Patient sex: M
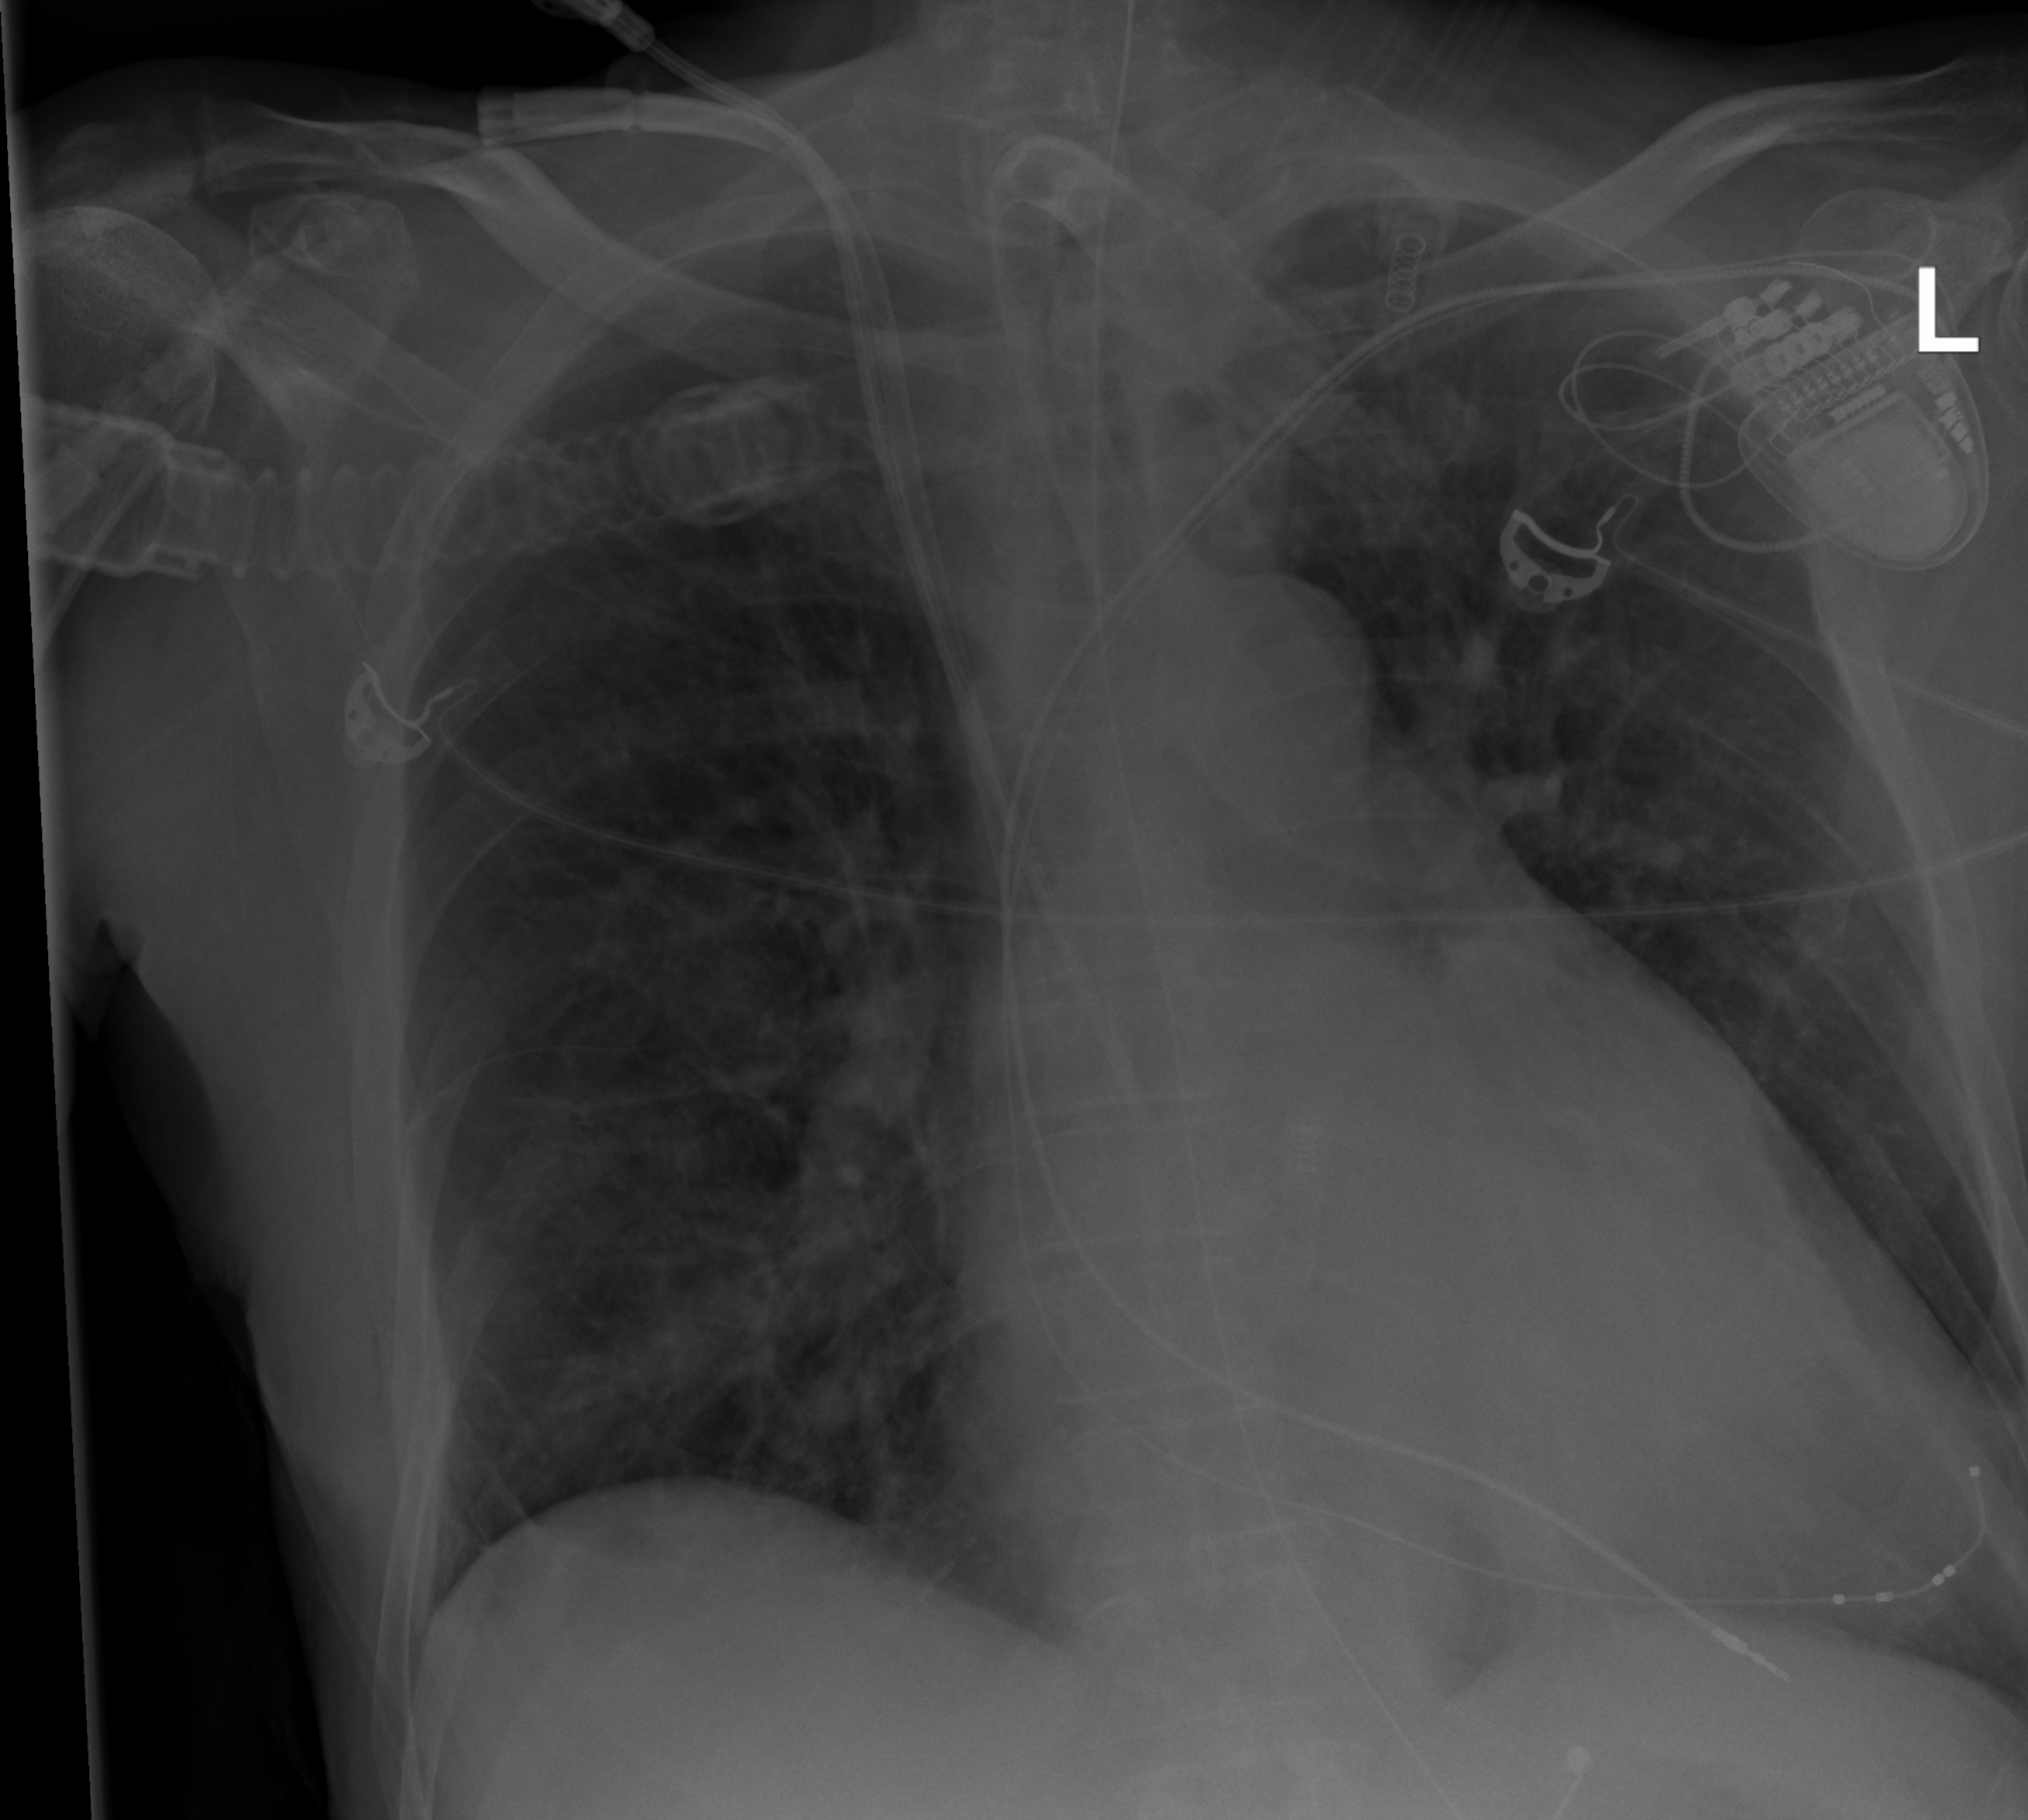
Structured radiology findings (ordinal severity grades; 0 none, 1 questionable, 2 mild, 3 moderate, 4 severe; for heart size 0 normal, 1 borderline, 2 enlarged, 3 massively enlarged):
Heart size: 2
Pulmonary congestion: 2
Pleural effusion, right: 0
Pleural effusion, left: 0
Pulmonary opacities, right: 2
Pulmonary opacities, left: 0
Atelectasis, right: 2
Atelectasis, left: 2